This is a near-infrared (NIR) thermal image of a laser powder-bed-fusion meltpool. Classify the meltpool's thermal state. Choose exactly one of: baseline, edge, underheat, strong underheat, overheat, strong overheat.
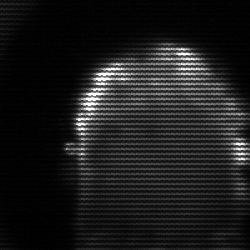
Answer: baseline